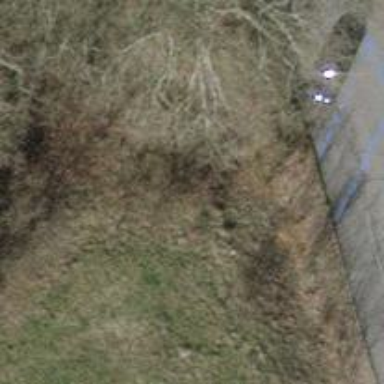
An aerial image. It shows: Hedge acting as barrier.